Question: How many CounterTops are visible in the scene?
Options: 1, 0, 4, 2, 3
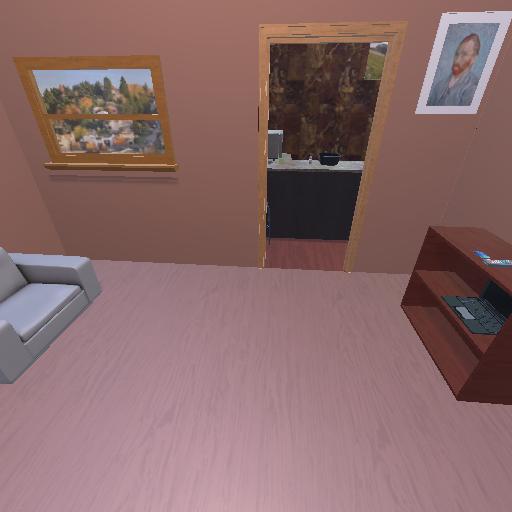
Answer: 1